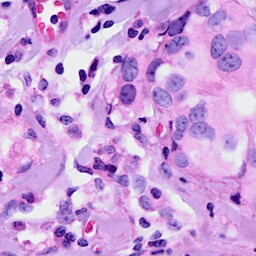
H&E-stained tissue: Breast